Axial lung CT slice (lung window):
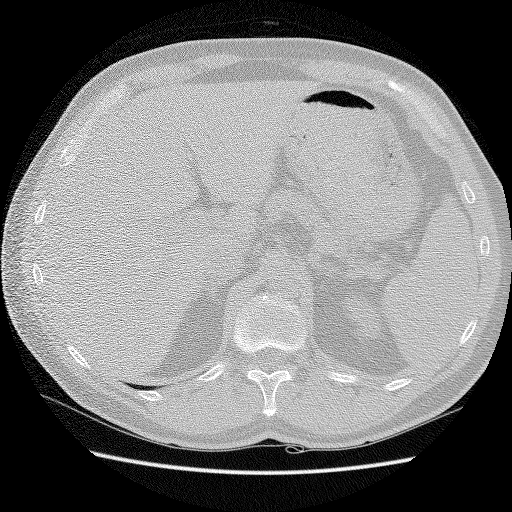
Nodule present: no